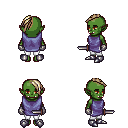
a pixel art fantasy rpg character, female body template, orc, green skin, chain tabard jacket, white pants, white blonde long mohawk hairstyle, metal gloves, metal boots, dagger, four views (front, back, left, right), 2x2 character sprite sheet, small pixel art, hard edges, no anti-aliasing